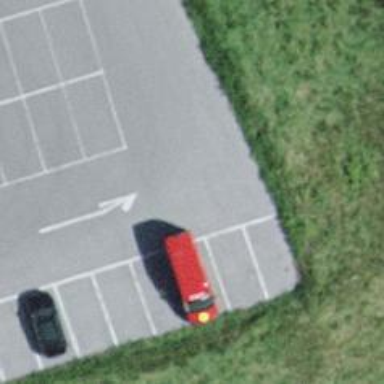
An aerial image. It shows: Road serving as parking aisle.